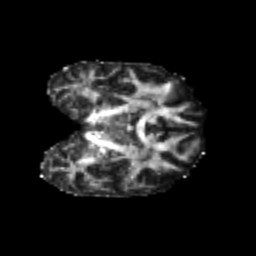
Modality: FA
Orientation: coronal
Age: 21
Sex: female
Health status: healthy
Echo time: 0.074 s